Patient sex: M
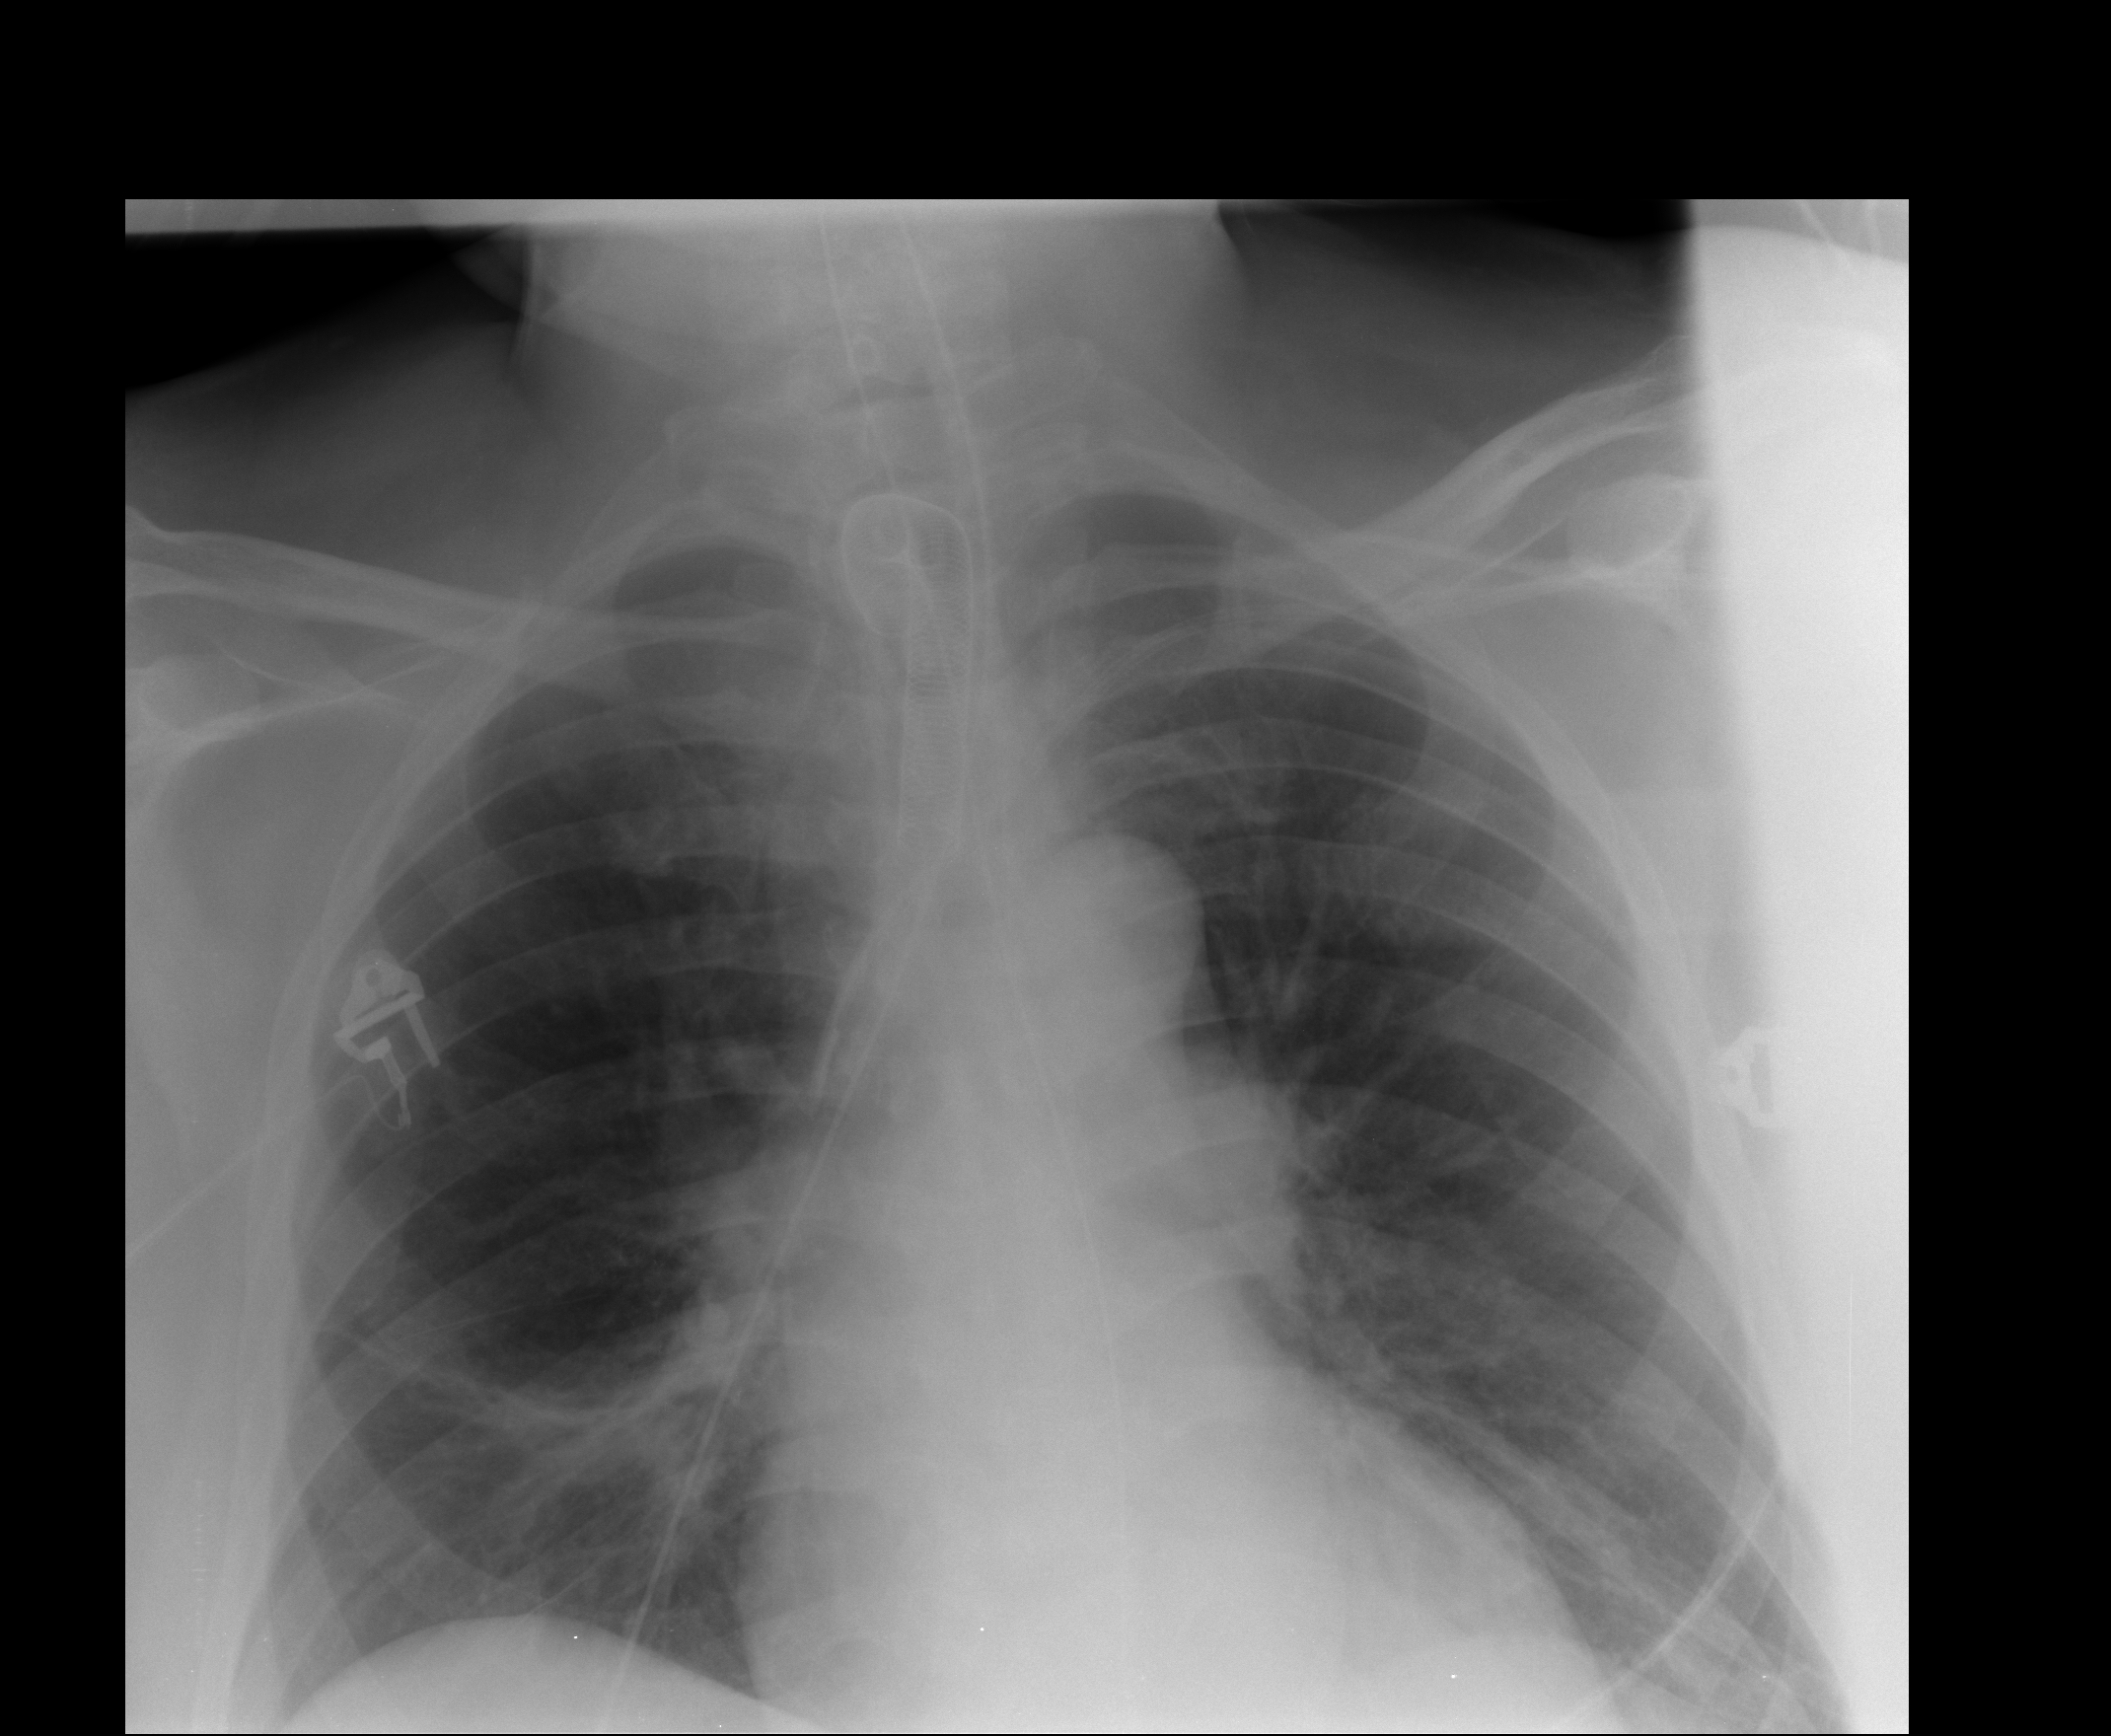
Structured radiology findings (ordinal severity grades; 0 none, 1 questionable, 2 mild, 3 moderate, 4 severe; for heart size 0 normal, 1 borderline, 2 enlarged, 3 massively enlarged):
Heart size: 0
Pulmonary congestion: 0
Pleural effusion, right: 0
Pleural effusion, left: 0
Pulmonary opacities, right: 0
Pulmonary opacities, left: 0
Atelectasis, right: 2
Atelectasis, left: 2